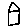
Label: house